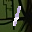
Label: 1